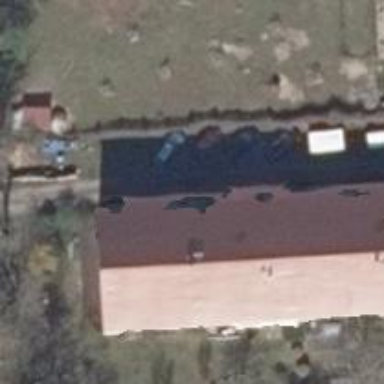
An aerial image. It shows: Gabled building with the roof oriented along its structure.